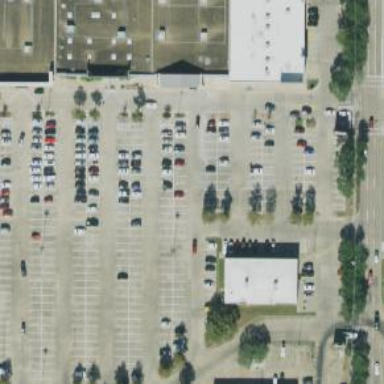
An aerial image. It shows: Parking space.